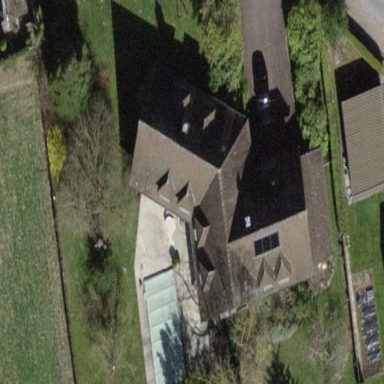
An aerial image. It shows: Building with tiled roof.